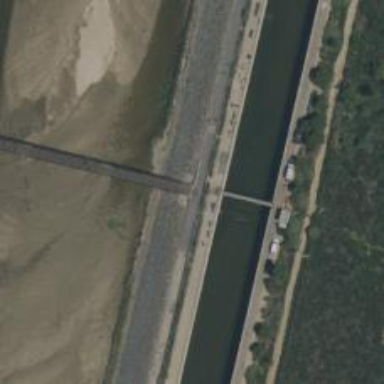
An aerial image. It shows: Bridge for cycleway.